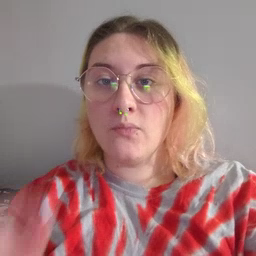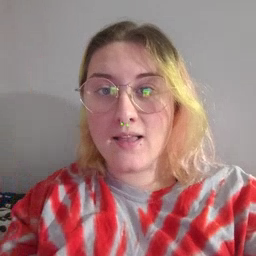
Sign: awake